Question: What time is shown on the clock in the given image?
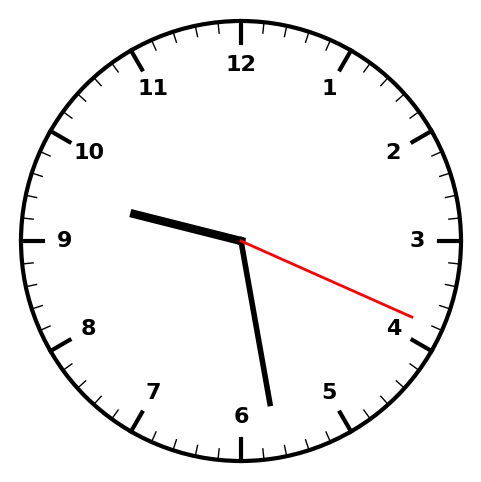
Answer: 09:28:19